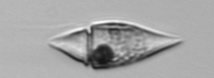
Label: Amphidinium